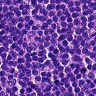
Metastatic tissue present: no